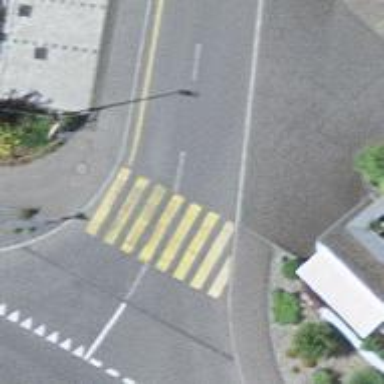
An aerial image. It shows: Uncontrolled zebra crossing with notable zebra markings.